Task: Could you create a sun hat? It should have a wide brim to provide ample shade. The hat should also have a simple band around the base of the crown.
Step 120:
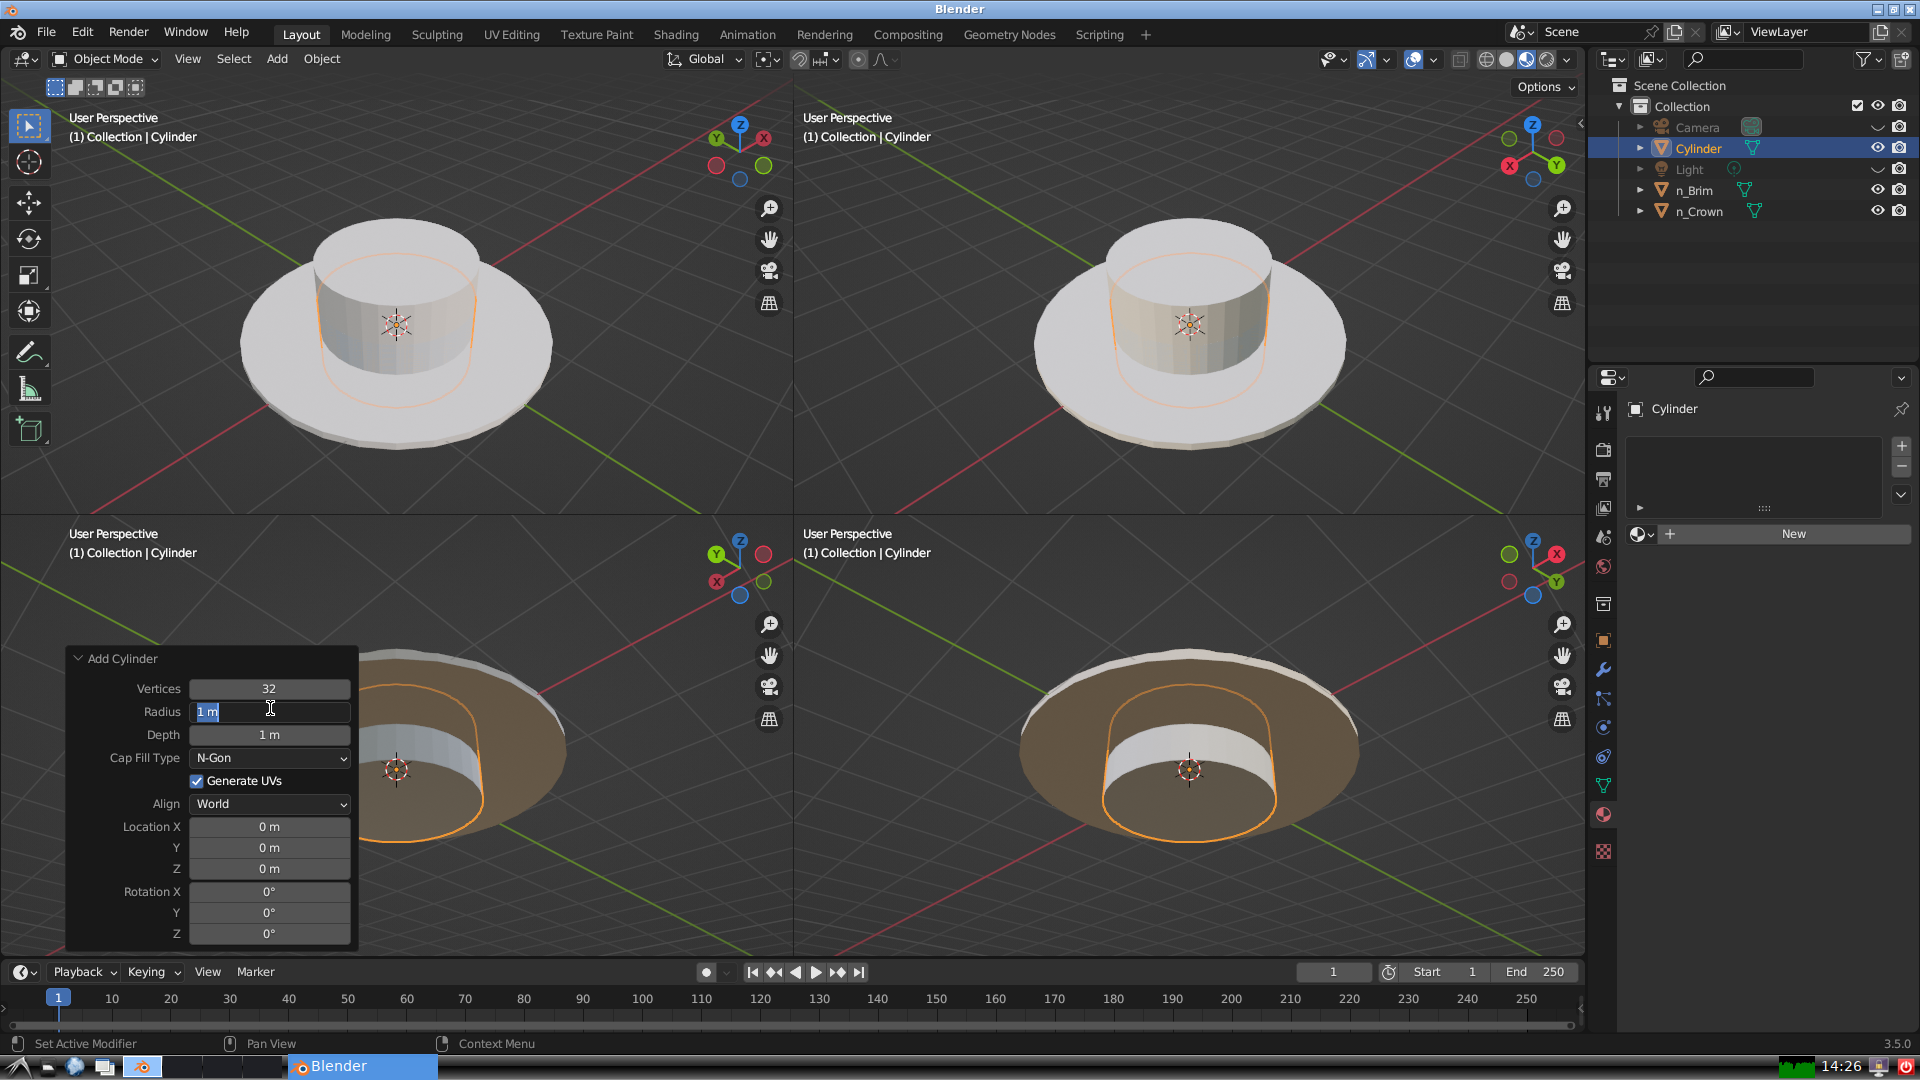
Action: input_text: 1.05